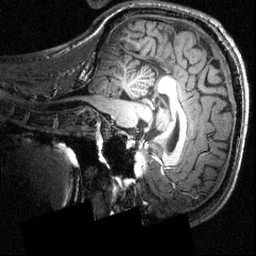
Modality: T1w
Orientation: sagittal
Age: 21
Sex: male
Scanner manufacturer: siemens
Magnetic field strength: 3.951 T
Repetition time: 1.5 s
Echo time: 0.00335 s